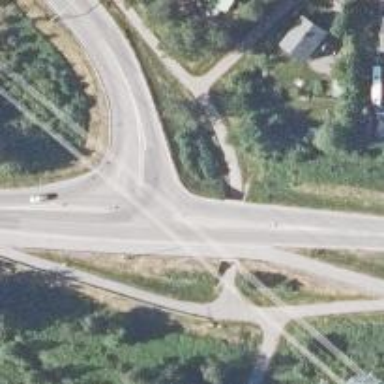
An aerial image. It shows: Asphalt cycleway.